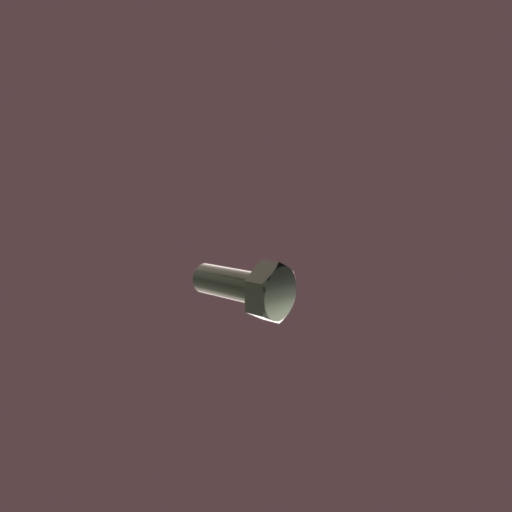
Label: bolt